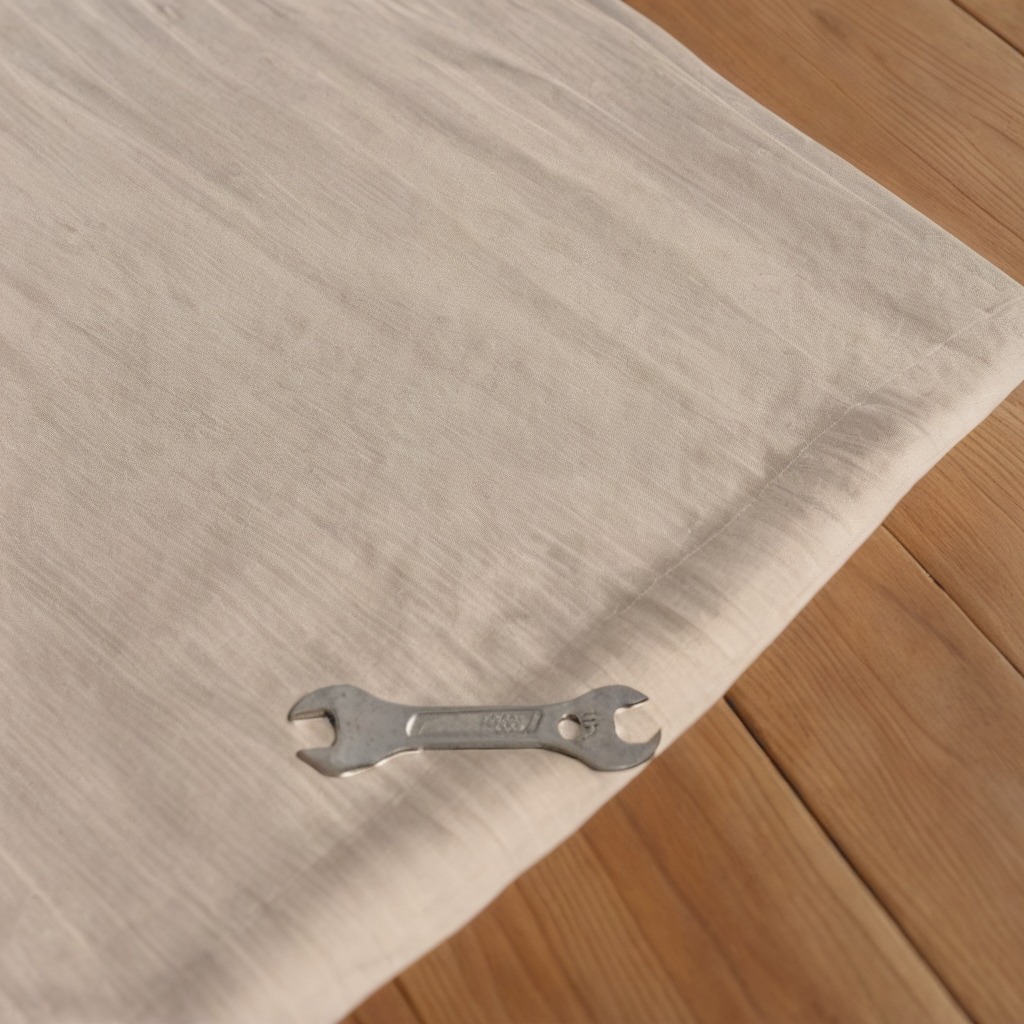
An wrench is lying on the wooden table in an outdoor workshop during daytime bright natural light soft shadows worn but beneath the cloth.